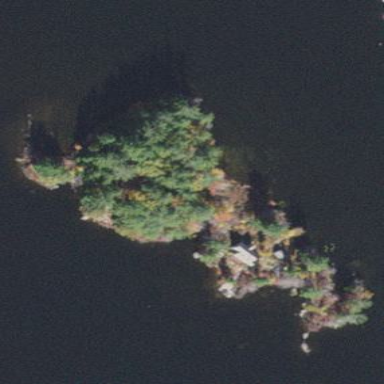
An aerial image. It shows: Islet.